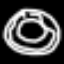
Label: donut